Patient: sex M, age 65
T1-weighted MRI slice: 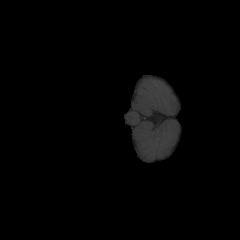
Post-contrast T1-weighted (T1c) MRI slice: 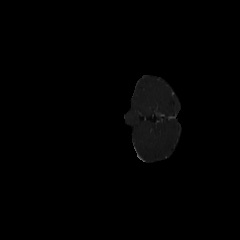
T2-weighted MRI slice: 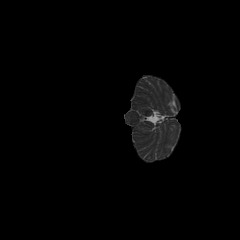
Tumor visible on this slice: no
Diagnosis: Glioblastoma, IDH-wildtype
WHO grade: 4